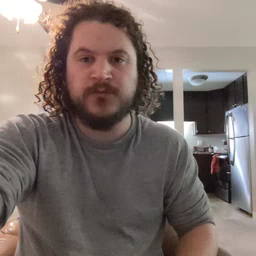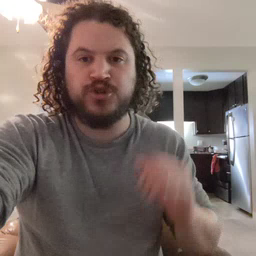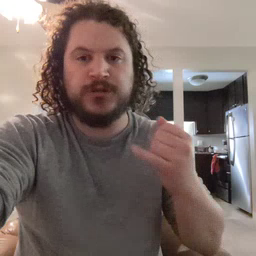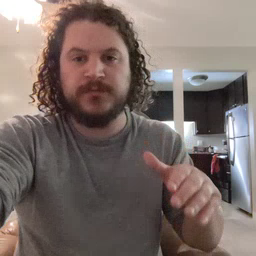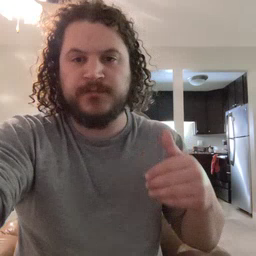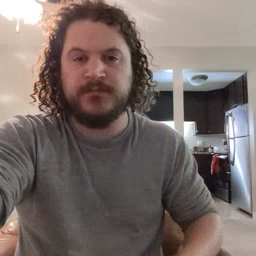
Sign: jeans